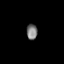
Tissue: prostate
Cell type: Fibroblasts
Senescence score: 0.7055
Nuclear area (px): 168
Mean DAPI intensity: 120.732